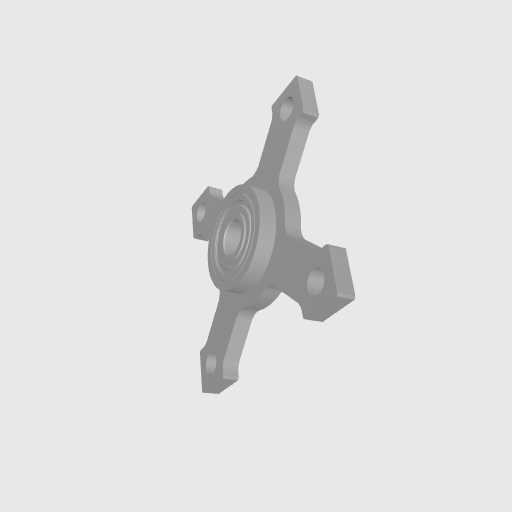
Part: ThruHolePillowBlock6ID